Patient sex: M
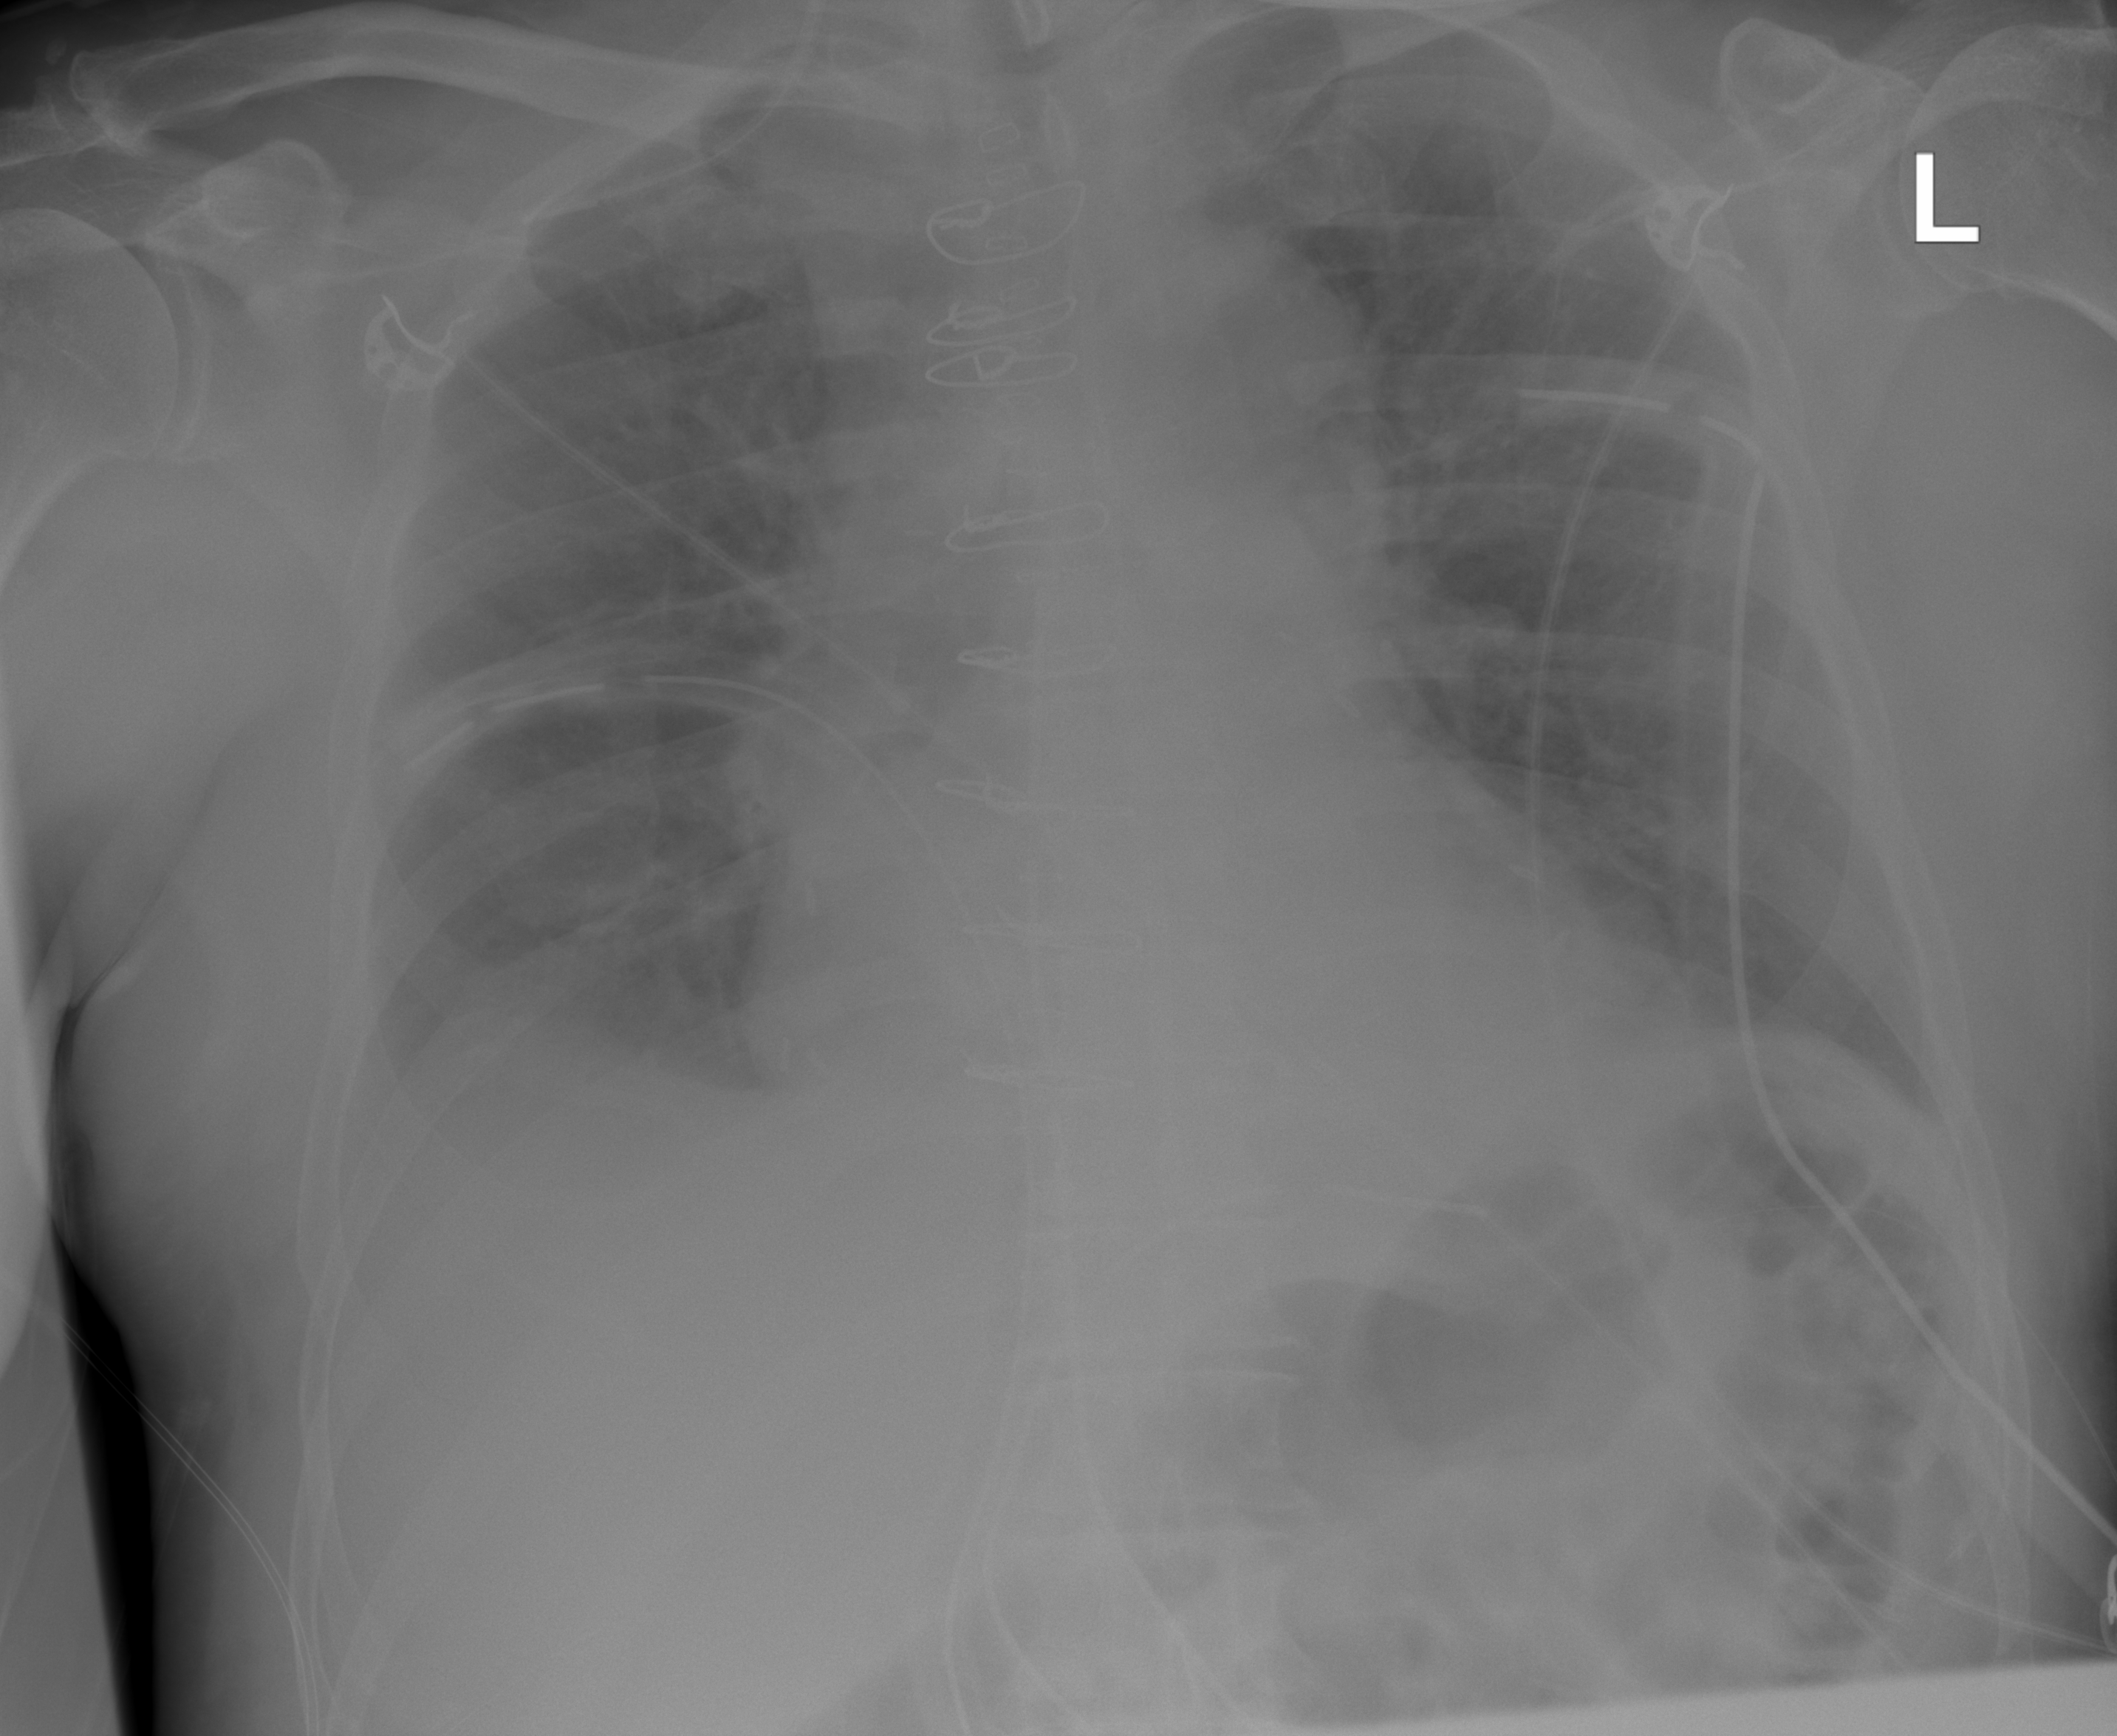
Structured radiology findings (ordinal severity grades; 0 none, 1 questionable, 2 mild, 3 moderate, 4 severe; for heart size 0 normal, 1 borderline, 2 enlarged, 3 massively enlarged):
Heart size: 1
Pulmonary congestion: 0
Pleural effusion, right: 2
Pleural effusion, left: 0
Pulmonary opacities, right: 0
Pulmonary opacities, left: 0
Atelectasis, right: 0
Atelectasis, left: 0